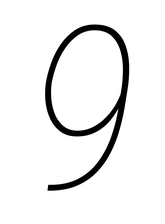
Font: Roboto-Italic_Condensed_Thin_Italic